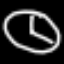
Label: clock